Aerial crown-view tile of a tropical tree (Barro Colorado Island, Panama), acquired 20250217:
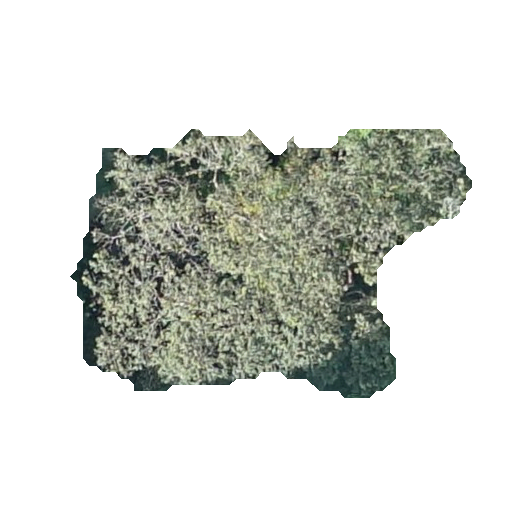
Species: Guazuma ulmifolia
GBIF accepted scientific name: Guazuma ulmifolia
Crown area: 115.629 m²